Aerial crown-view tile of a tropical tree (Barro Colorado Island, Panama), acquired 20250124:
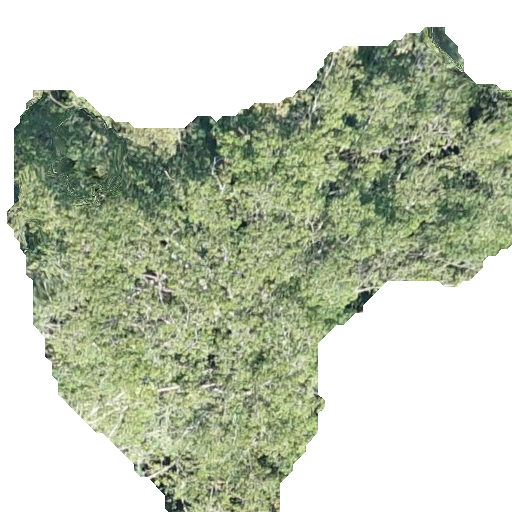
Species: Hura crepitans
GBIF accepted scientific name: Hura crepitans
Crown area: 232.969 m²